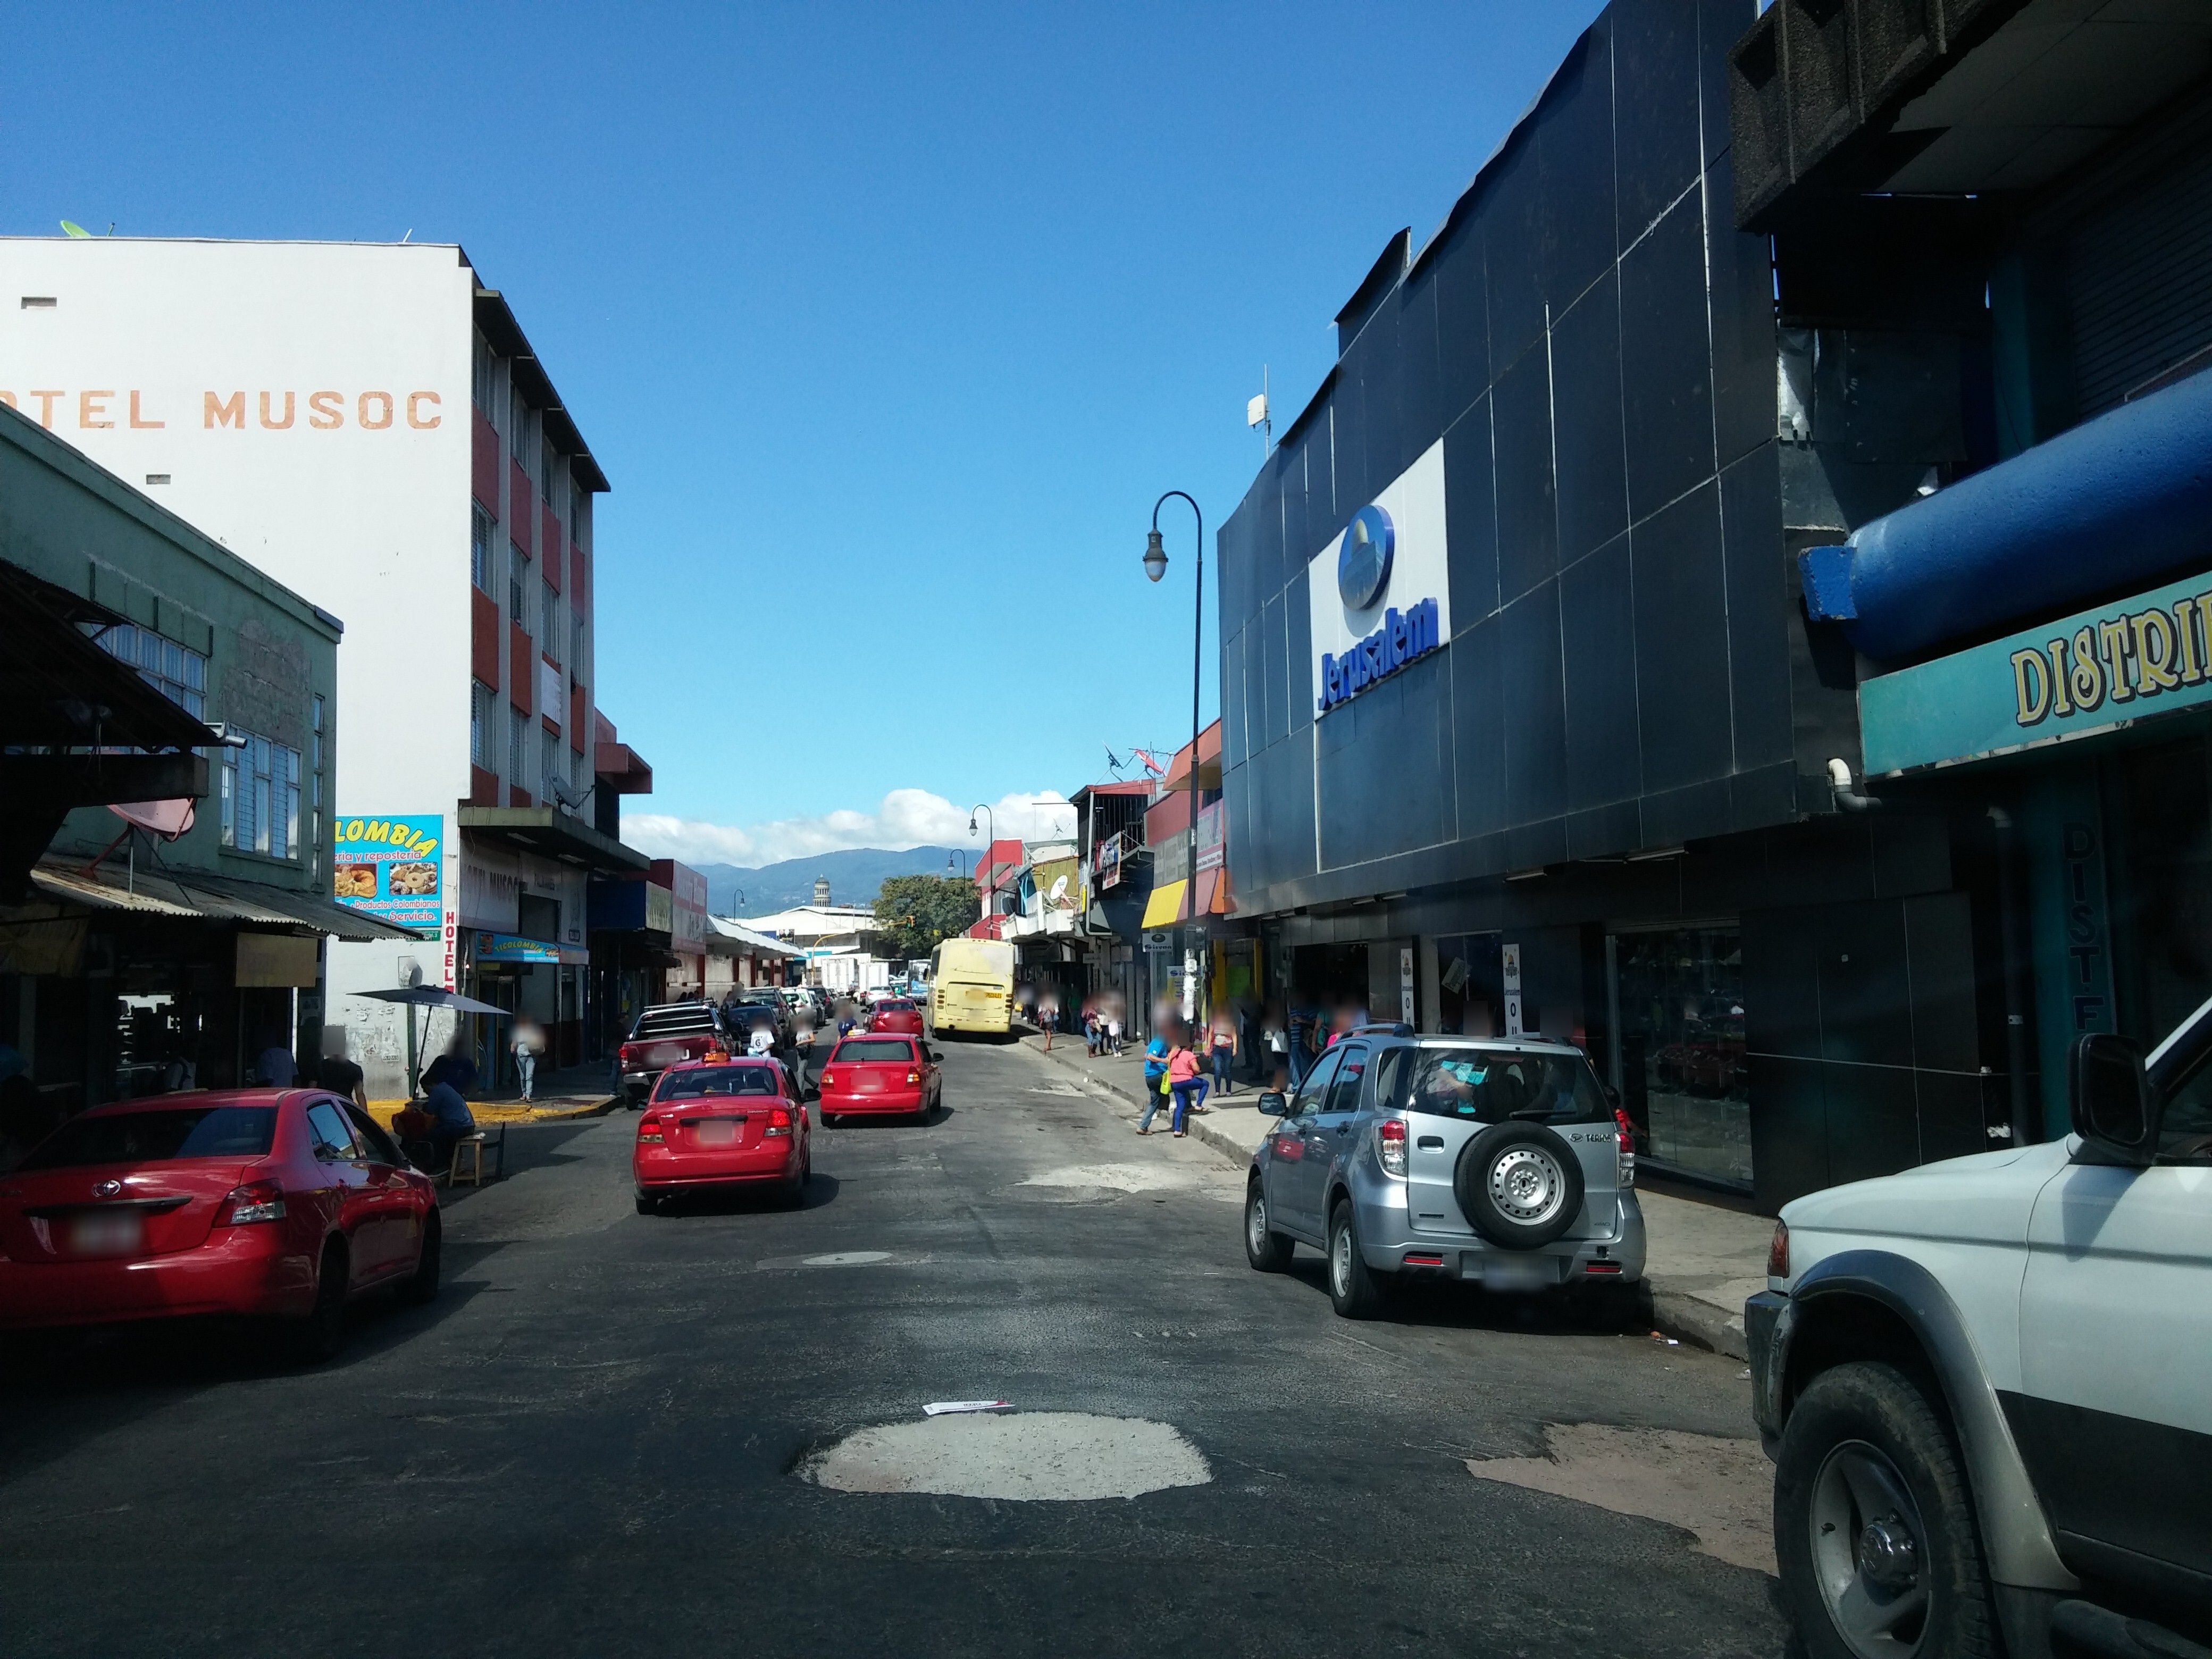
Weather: clear
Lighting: day
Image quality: good
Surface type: driving surface
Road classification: residential
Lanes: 2.0
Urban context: urban centre
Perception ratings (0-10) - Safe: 3.17, Lively: 7.56, Beautiful: 4.95, Boring: 3.53, Depressing: 4.86, Wealthy: 0.47